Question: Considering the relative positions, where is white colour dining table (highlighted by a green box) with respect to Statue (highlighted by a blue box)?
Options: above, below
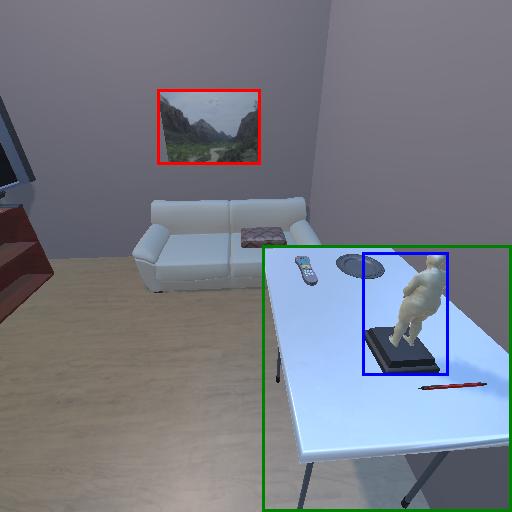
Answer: above